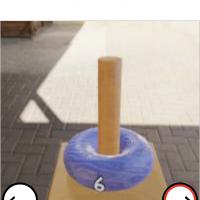
Task: sum
Answer: 6